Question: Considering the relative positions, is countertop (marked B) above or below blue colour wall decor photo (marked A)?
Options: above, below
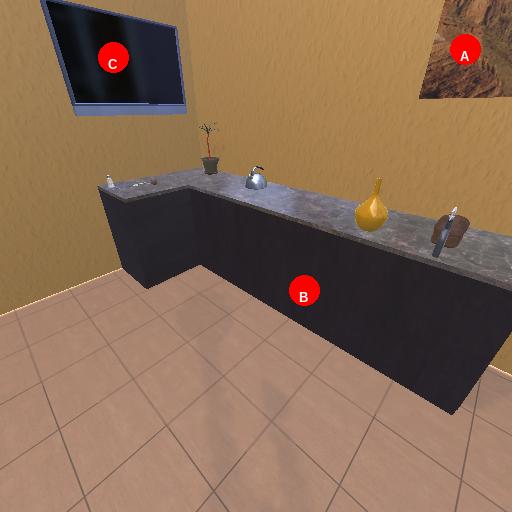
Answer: above